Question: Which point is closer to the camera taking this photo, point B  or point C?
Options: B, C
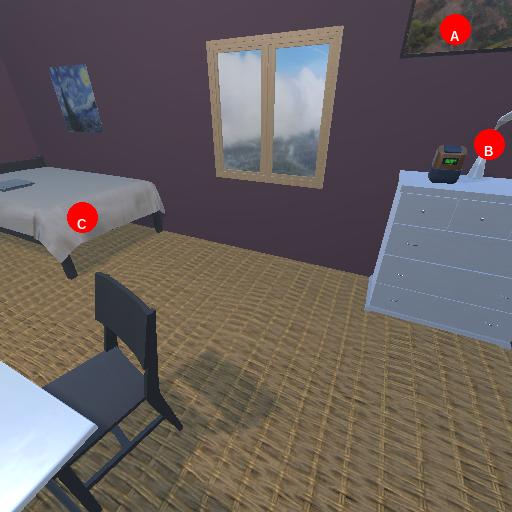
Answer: B